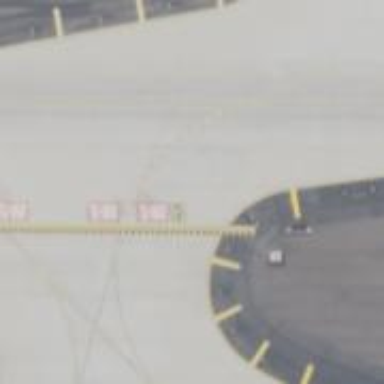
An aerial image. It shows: View of taxiway at the airport.